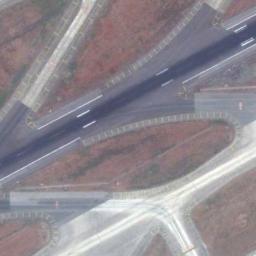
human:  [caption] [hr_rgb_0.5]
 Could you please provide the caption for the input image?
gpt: There are many runways of different lengths .

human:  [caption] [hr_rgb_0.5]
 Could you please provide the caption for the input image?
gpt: The runway connects some other roads .

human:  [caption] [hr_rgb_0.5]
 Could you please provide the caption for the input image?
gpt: Next to many complex staggered runways are large brown bare fields with white short and thick line markings .

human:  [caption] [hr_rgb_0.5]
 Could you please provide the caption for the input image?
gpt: The runway is on the bare land .

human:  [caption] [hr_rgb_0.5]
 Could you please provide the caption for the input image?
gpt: There are brown bare land near the runway .